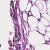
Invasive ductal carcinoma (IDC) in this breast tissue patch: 0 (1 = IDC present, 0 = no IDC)